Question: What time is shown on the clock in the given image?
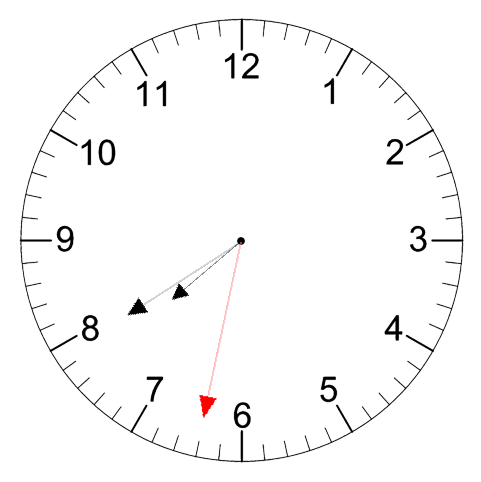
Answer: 07:39:32